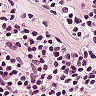
Metastatic tissue present: no